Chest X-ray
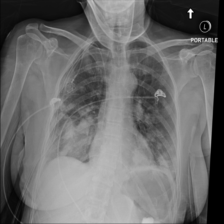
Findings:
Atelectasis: positive
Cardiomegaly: negative
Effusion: positive
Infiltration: negative
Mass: negative
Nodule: positive
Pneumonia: negative
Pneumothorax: negative
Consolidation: negative
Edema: negative
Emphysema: negative
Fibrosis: negative
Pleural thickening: negative
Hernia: negative